Field crop: maize
Growth stage: 2
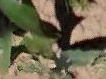
Species: maize